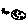
Label: moon